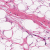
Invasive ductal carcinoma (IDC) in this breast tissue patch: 0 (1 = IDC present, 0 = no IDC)